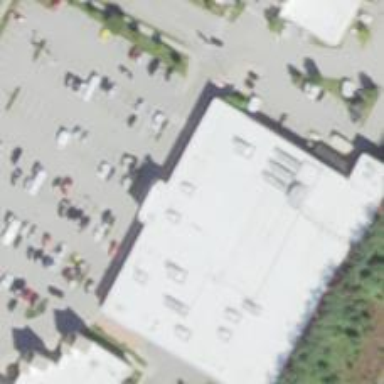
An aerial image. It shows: Supermarket.